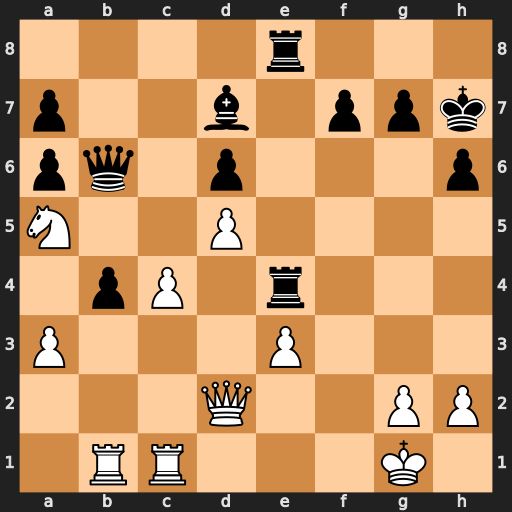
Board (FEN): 4r3/p2b1ppk/pq1p3p/N2P4/1pP1r3/P3P3/3Q2PP/1RR3K1
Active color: w
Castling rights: -
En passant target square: -
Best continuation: axb4